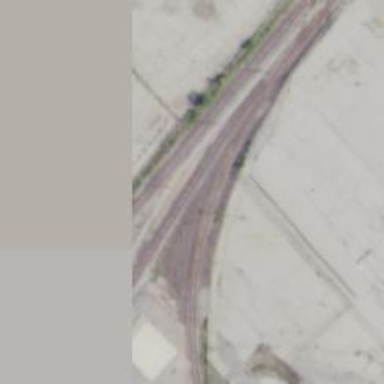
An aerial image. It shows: Railway spur service.